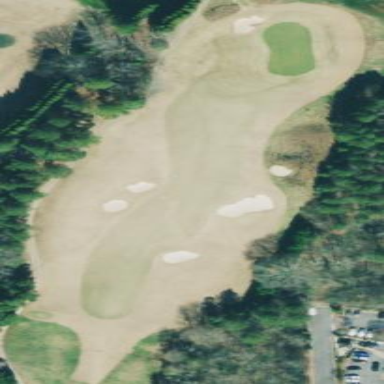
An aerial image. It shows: Rough grassy area used for golf.